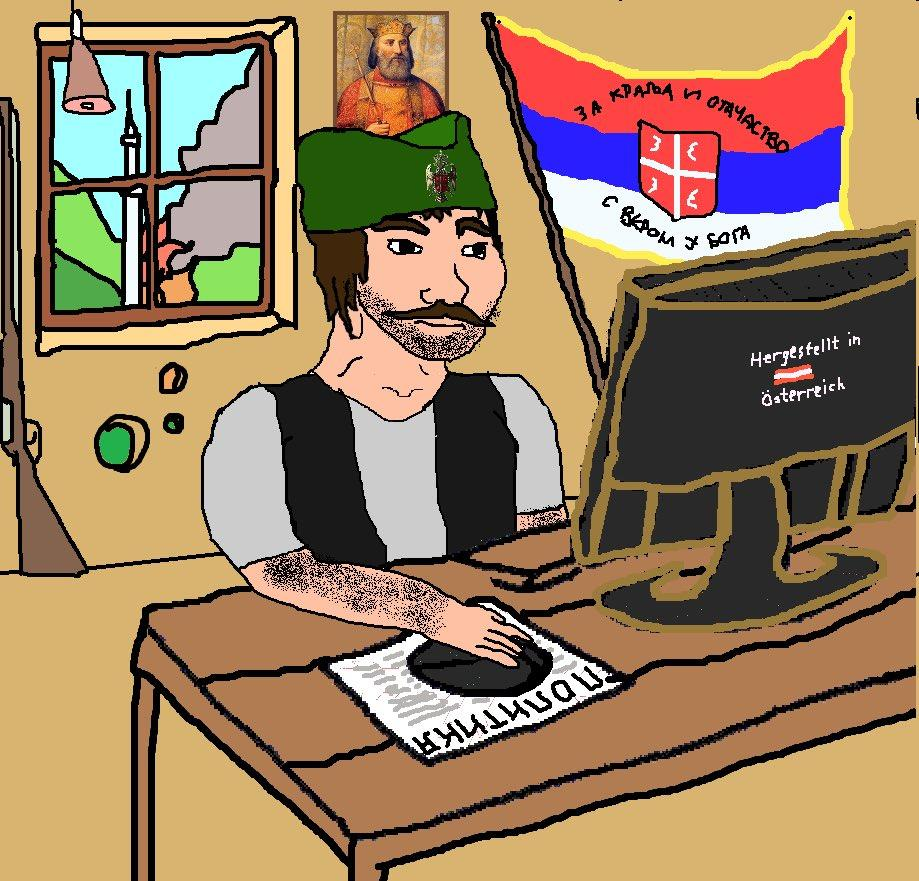
Label: 5_Wojak_with_Background